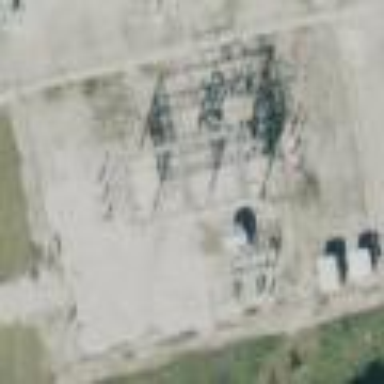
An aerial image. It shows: Distribution level power substation surrounded by fence.